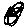
Label: fish